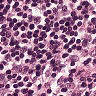
Metastatic tissue present: no